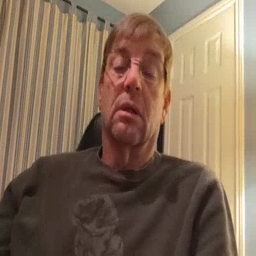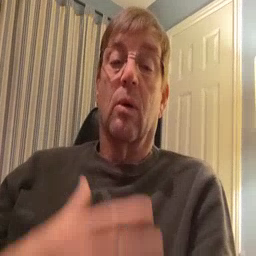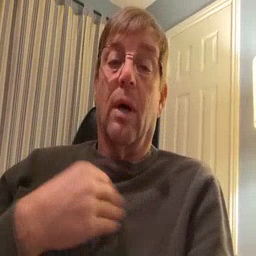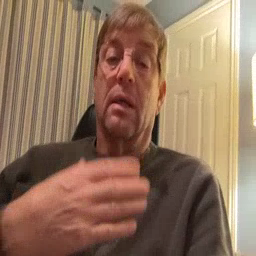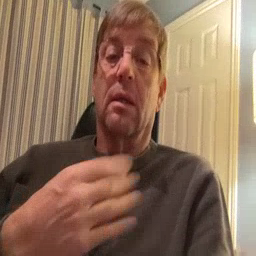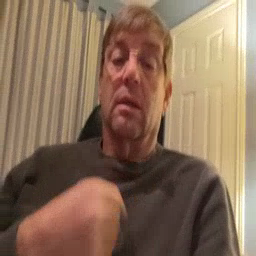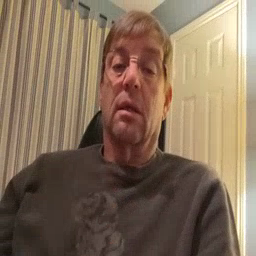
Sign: white